Aerial crown-view tile of a tropical tree (Barro Colorado Island, Panama), acquired 20250512:
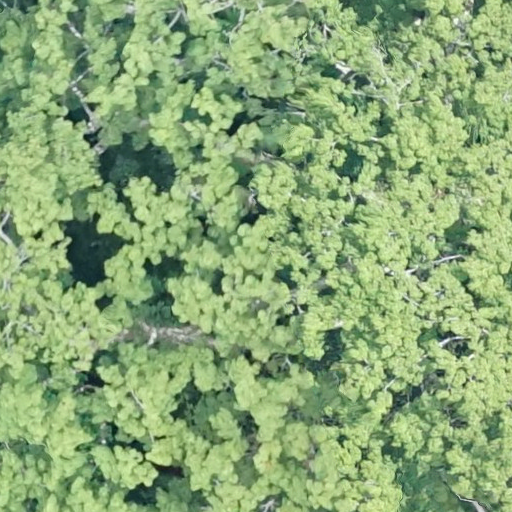
Species: Ceiba pentandra
GBIF accepted scientific name: Ceiba pentandra
Crown area: 1009.463 m²